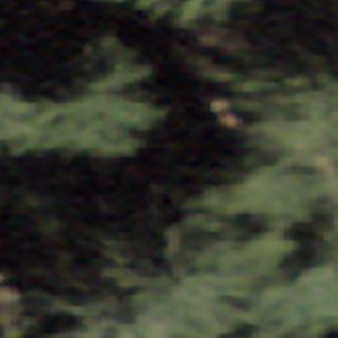
Label: other